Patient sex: M
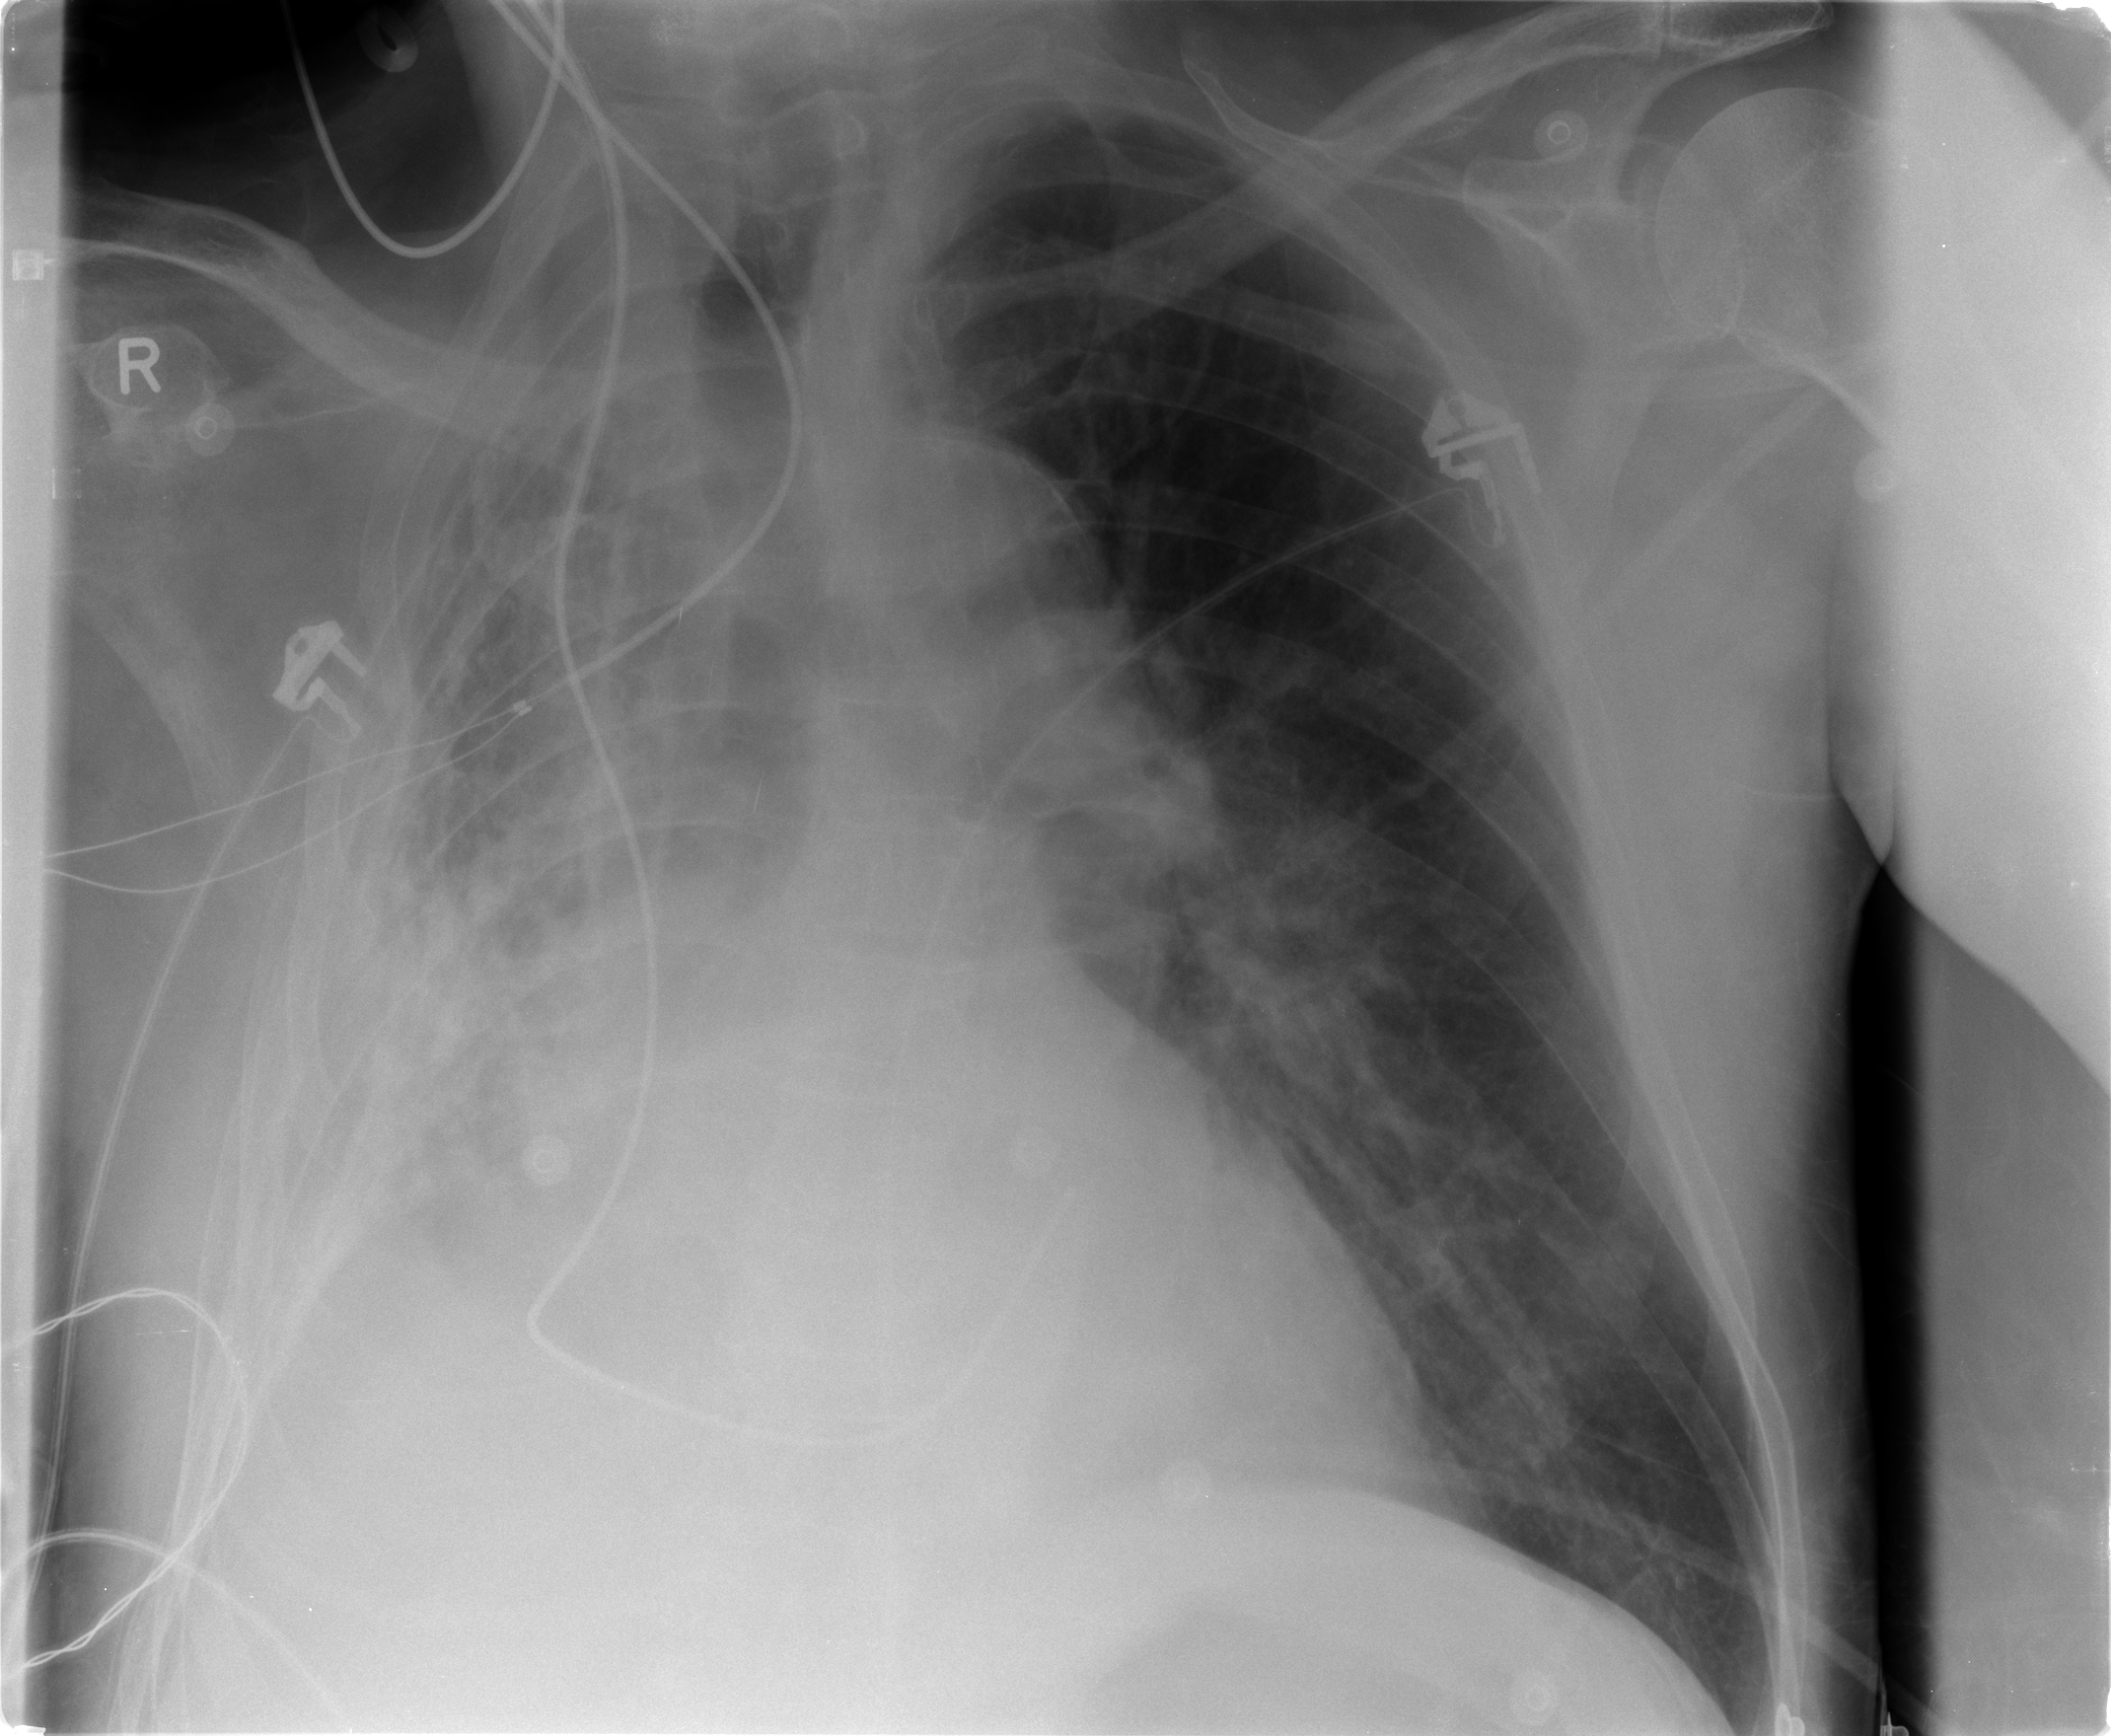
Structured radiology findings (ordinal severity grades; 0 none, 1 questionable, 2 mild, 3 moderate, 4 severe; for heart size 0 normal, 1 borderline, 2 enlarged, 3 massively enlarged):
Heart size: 2
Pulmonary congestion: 0
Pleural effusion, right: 2
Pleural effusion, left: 0
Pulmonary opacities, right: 3
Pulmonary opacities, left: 1
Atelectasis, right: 4
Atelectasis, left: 0